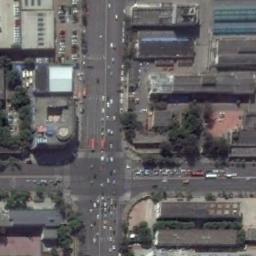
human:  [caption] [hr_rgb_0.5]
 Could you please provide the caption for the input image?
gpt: There are many buildings of different shapes and sizes beside the intersection .

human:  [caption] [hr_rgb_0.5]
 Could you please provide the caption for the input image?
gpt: There are many moving and waiting vehicles on the road at the intersection, There are many buildings and some trees around the intersection, And many cars are parked in the open space beside the intersection .

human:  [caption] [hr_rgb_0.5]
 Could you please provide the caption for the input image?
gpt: An intersection with dense traffic located in a dense commercial area .

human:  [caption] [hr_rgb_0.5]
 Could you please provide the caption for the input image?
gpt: At the intersection, There are two zebra crossings and four trees .

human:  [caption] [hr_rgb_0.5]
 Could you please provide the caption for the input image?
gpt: There are some buildings and green trees beside the intersection .